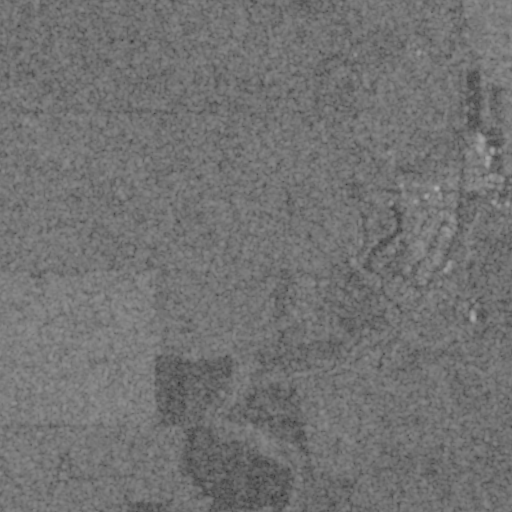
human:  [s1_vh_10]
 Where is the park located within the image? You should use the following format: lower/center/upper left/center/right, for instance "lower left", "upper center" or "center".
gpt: The park is located in the center right of the image.
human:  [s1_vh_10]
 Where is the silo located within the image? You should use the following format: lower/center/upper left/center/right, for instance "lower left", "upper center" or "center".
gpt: The silo is located in the upper right of the image.
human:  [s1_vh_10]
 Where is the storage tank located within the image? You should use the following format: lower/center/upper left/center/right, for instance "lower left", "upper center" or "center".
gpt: The storage tank is located in the center right of the image.
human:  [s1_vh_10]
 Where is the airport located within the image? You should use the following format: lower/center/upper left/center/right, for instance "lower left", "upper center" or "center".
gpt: There is no airport in the image.

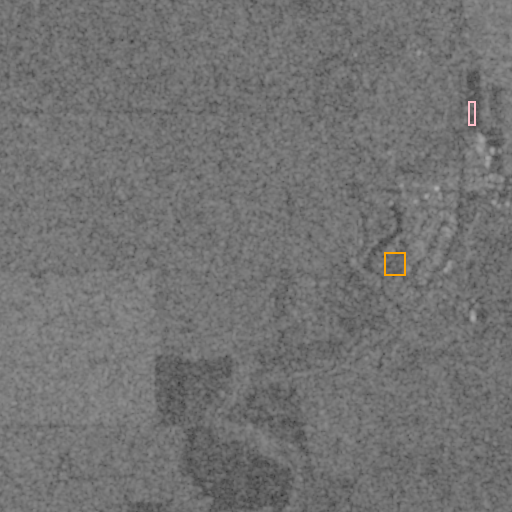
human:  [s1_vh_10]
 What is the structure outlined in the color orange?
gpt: The structure outlined in orange is a park.
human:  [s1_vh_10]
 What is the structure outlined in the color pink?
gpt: The structure outlined in pink is a building.
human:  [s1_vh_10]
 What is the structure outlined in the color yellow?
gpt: There is no yellow outline.